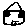
Label: house